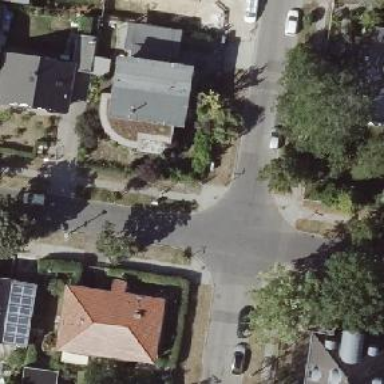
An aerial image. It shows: Residential road with asphalt surface. There are separate sidewalks on both sides.